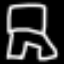
Label: pants